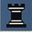
Piece: bR